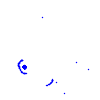
Particle: pion